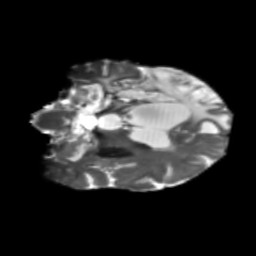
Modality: T2w
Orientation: coronal
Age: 71
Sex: female
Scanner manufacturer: siemens
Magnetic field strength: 3 T
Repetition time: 5.25 s
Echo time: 0.08 s